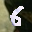
Label: 6